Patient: sex M, age 57
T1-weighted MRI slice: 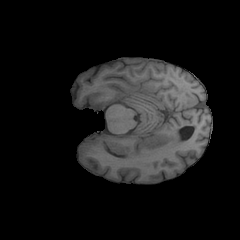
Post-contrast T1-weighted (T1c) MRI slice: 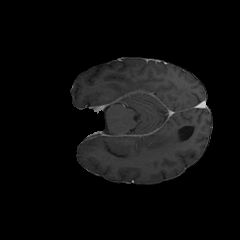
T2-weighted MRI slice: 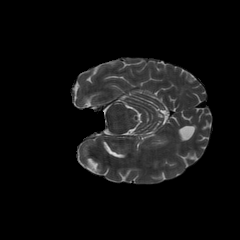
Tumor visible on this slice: no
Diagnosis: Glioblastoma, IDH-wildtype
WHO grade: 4